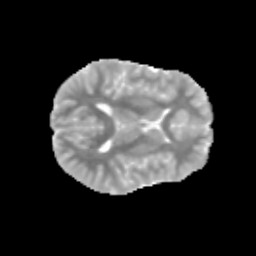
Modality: MD
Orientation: axial
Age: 12
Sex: female
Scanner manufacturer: siemens
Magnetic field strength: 3 T
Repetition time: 3.8 s
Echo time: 0.07 s